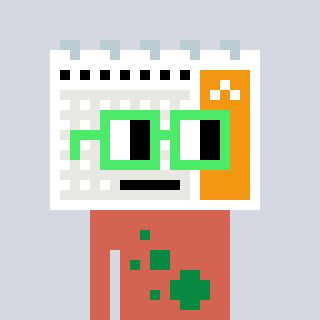
a pixel art character with square light green glasses, a calendar-shaped head and a peachy-colored body on a cool background